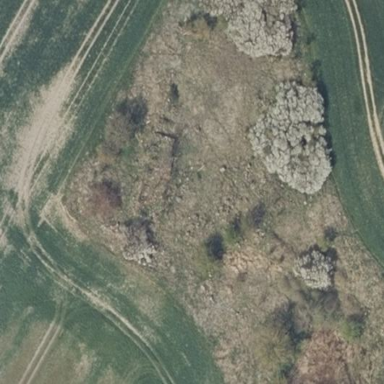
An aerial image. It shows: Patch of scrub vegetation.